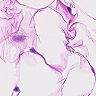
Metastatic tissue present: no